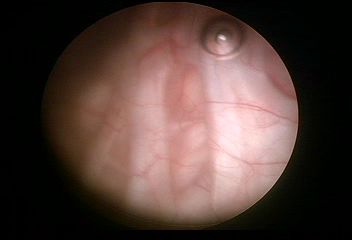
Modality: WLC
Class: Normal mucosa
Bladder cancer association: No